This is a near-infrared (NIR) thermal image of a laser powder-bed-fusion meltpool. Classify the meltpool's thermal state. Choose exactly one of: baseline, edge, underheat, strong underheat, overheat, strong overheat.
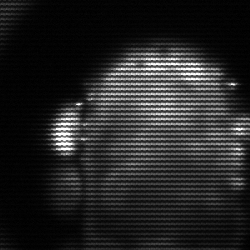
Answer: baseline